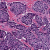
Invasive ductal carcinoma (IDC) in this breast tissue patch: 1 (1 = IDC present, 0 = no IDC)